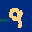
Label: 9